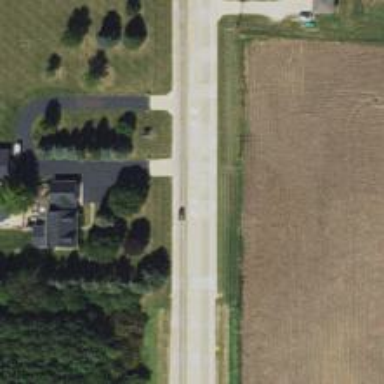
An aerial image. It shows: Secondary road.